Question: I made an App Store preview video using QuickTime player on OS X Yosemite.
When I try to upload the video to iTunesConnect, I get an error message:
> The frame rate of your app video preview is too high.
I can't see any options in the QuickTime Player to change frame rate.

Does anybody knows what to do with it?
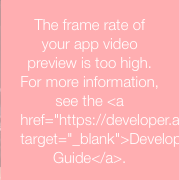
Answer: Videos can be easily converted using ffmpeg, a handy tool that can be installed using <URL>.
'''
ffmpeg -r 30 -i 60fpsvideo.m4v -vcodec copy -acodec copy 30fpsvideo.avi
'''